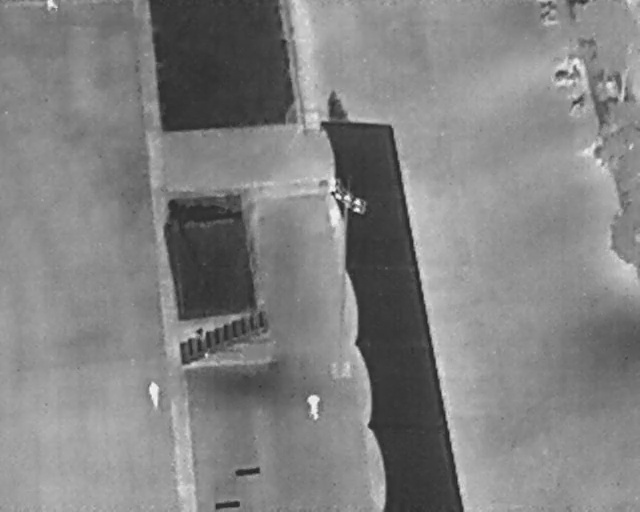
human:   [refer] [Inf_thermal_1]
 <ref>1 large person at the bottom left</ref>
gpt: <box>[[21, 75, 26, 78, 2]]</box>

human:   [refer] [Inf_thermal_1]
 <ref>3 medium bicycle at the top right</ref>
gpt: <box>[[84, 1, 87, 5, 2], [86, 12, 89, 17, 2], [89, 17, 91, 23, 133]]</box>

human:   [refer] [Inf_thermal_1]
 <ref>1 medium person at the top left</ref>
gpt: <box>[[7, 0, 9, 2, 2]]</box>